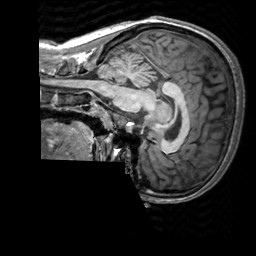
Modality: T1w
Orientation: sagittal
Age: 24
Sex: female
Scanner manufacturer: siemens
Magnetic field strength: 3 T
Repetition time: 2.3 s
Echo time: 0.00303 s